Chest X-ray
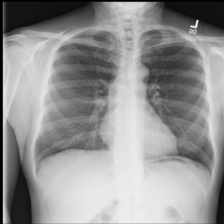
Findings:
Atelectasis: negative
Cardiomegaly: negative
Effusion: negative
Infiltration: positive
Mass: negative
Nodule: negative
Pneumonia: negative
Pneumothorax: negative
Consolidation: negative
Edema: negative
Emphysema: negative
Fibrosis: negative
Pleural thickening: negative
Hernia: negative